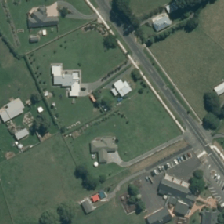
Land cover: urban_build_up